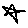
Label: star